Field crop: maize
Growth stage: 2
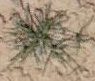
Species: salsola